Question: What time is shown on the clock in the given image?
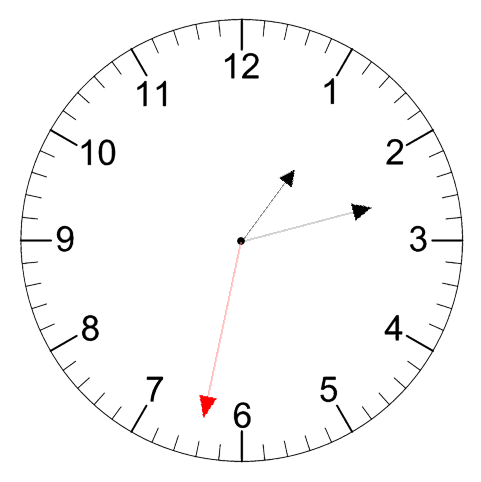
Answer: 01:12:32